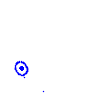
Particle: pion